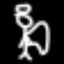
Label: angel